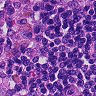
Metastatic tissue present: yes